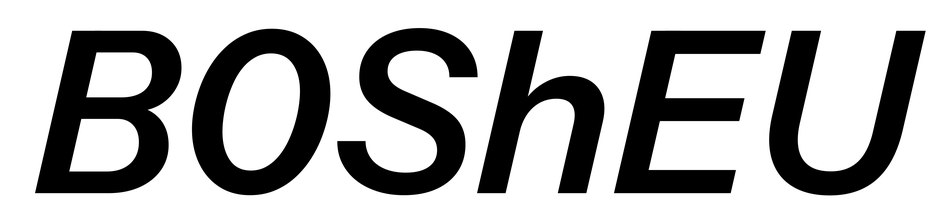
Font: InstrumentSans-Italic_SemiBold_Italic